Question: I'm trying to create an icon that displays a piece of text in the system tray. (Obviously, it won't be longer than a couple of characters.)
So far I've tried:
'''
#include <tchar.h>
#include <Windows.h>
#include <Windowsx.h>
static HICON CreateIcon(LPCTSTR txt) {
HICON hIcon = NULL;
HDC hDC = NULL; {
HDC hDCScreen = GetDC(NULL);
if (hDCScreen != NULL) {
__try { hDC = CreateCompatibleDC(hDCScreen); }
__finally { ReleaseDC(NULL, hDCScreen); }
}
}
if (hDC != NULL) {
__try {
HFONT hFont = CreateFontIndirect(&ncm.lfMessageFont);
if (hFont != NULL) {
__try { SelectFont(hDC, hFont); }
__finally { DeleteFont(hFont); }
}
int width = GetSystemMetrics(SM_CXSMICON),
height = GetSystemMetrics(SM_CYSMICON);
HBITMAP hBmp = CreateCompatibleBitmap(hDC, width, height);
if (hBmp != NULL) {
__try {
HBITMAP hMonoBmp =
CreateCompatibleBitmap(hDC, width, height);
if (hMonoBmp != NULL) {
__try {
RECT rect = { 0, 0, width, height };
HGDIOBJ prev = SelectObject(hDC, hBmp);
__try {
SetBkMode(hDC, TRANSPARENT);
SetTextColor(hDC, RGB(255, 255, 255));
ICONINFO ii = { TRUE, 0, 0, hMonoBmp, hBmp };
int textHeight =
DrawText(hDC, txt, _tcslen(txt), &rect, 0);
if (textHeight != 0) {
hIcon = CreateIconIndirect(&ii);
}
} __finally { SelectObject(hDC, prev); }
} __finally { DeleteObject(hMonoBmp); }
}
} __finally { DeleteObject(hBmp); }
}
} __finally { DeleteDC(hDC); }
}
return hIcon;
}
'''
with this code:
'''
static void _tmain(int argc, TCHAR* argv[]) {
HICON hIcon = CreateIcon(_T("Hi"));
if (hIcon != NULL) {
__try {
NOTIFYICONDATA nid = { sizeof(nid) };
nid.hWnd = GetConsoleWindow();
BOOL success = Shell_NotifyIcon(NIM_ADD, &nid);
if (success) {
nid.uFlags = NIF_ICON;
nid.hIcon = hIcon;
success = Shell_NotifyIcon(NIM_MODIFY, &nid);
}
} __finally { DestroyIcon(hIcon); }
}
}
'''
but all I get is a monochrome bitmap that says 'Hi' in white text on a black background. (If I change the 'RGB(255, 255, 255)' even slightly, say to 'RGB(255, 255, 254)', it becomes black, so it's monochrome.)
Any ideas?
(*Note: I'm looking for MFC, ATL, or any other library solutions, just Win32/GDI calls.)
---
Here's what it looks like currently:

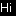
Answer: If I recall correctly, a partially transparent icon (which I think is what want) has a monochrome bitmap for its mask. This mask happens to be ignored but you still have to supply it. You aren't creating a monochrome bitmap, you appear to be creating a 32bpp bitmap. I also don't see anywhere where you initialise the alpha values for you main bitmap so that the areas which you don't write to are transparent.
An example with code is provided here: <URL>